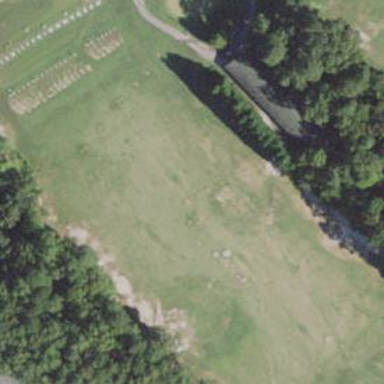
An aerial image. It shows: Grassy area used as driving range for golf.